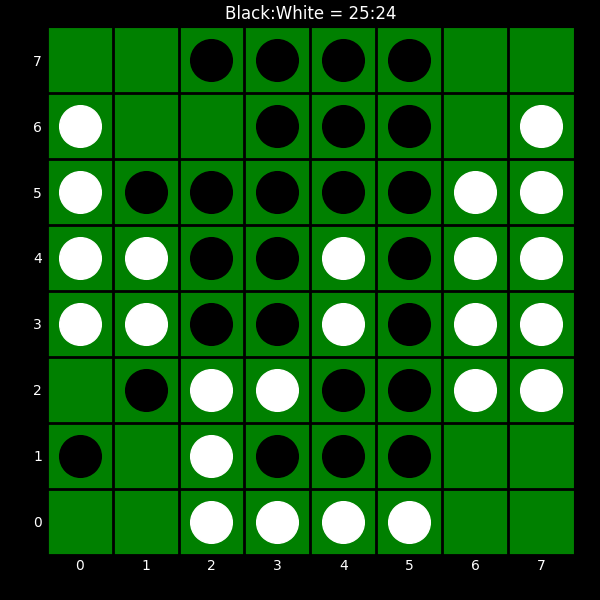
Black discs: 25
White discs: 24